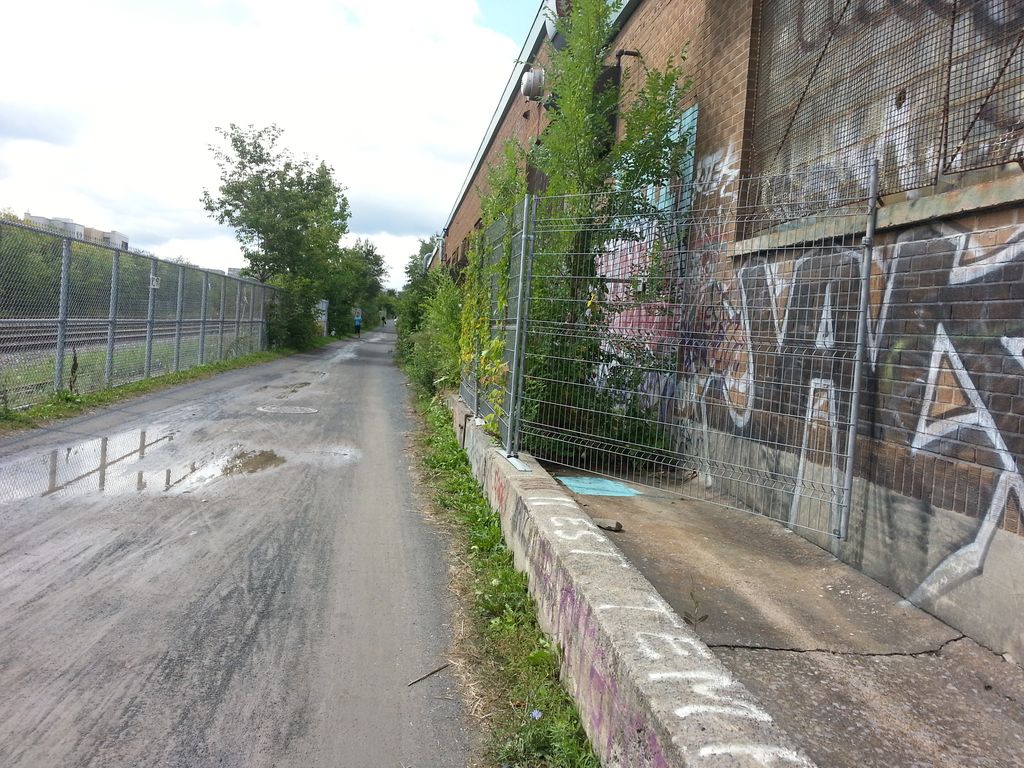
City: montreal